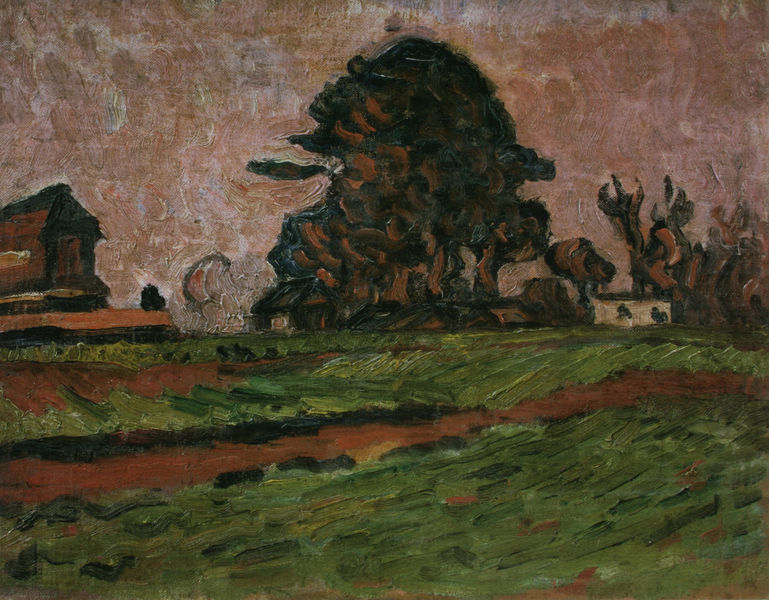
Titel: Bäuerliche Landschaft
Künstler: Tetsugorô Yorozu
Standort: Kamakura
Institution: Kanagawa-Präfekturmuseum für Moderne Kunst
Schlagwörter: baum, blau, dunkel, gemälde, himmel, laub, weiß, wolken, bäume, grün, impressionismus, landschaft, äste, braun, fenster, hintergrund, licht, ohr, orange, renoir, schwarz, gras, haus, rot, weg, wiese, malerei, lang, erde, feld, felder, häuser, mühle, natur, wind, hütte, kirche, pastos, wiesen, land, rosa, wald, bauern, schuppen, ranken, acker, dorf, dächer, giebel, allee, sonnenuntergang, hütten, van gogh, ölgemälde, querformat, sturm, stämme, impressionistisch, monet, streifen, striche, flamme, expressionistisch, flammen, strich, vincent van gogh, stall, pinselstriche, wegrand, welt, kräftig, impressionist, horiont, strum, gehöfte, flammend, scheuben, ohr ab, tttzu